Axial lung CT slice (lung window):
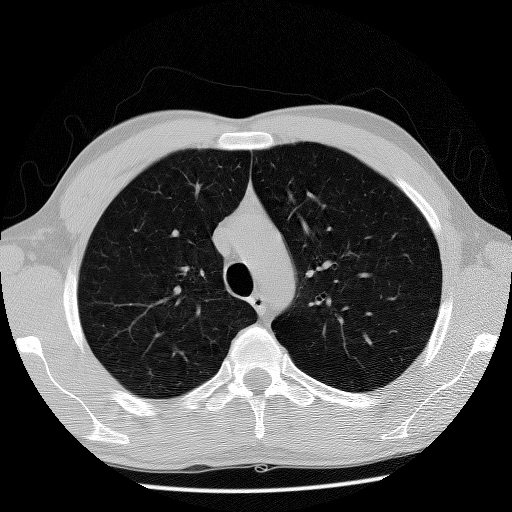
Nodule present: no